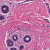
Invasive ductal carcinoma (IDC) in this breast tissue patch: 0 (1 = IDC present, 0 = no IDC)